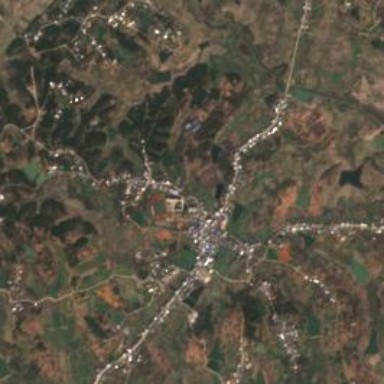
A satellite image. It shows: Township classified as town.